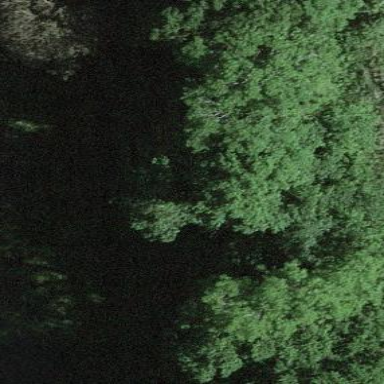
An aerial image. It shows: Forest area.